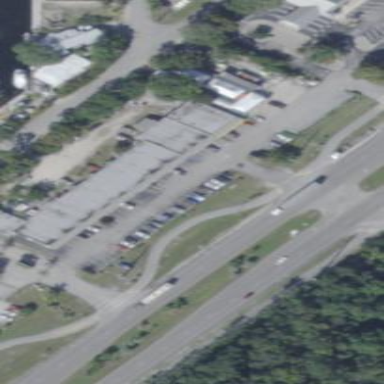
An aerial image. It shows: Retail building.